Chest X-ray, PA view. Patient: 67 years old, sex M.
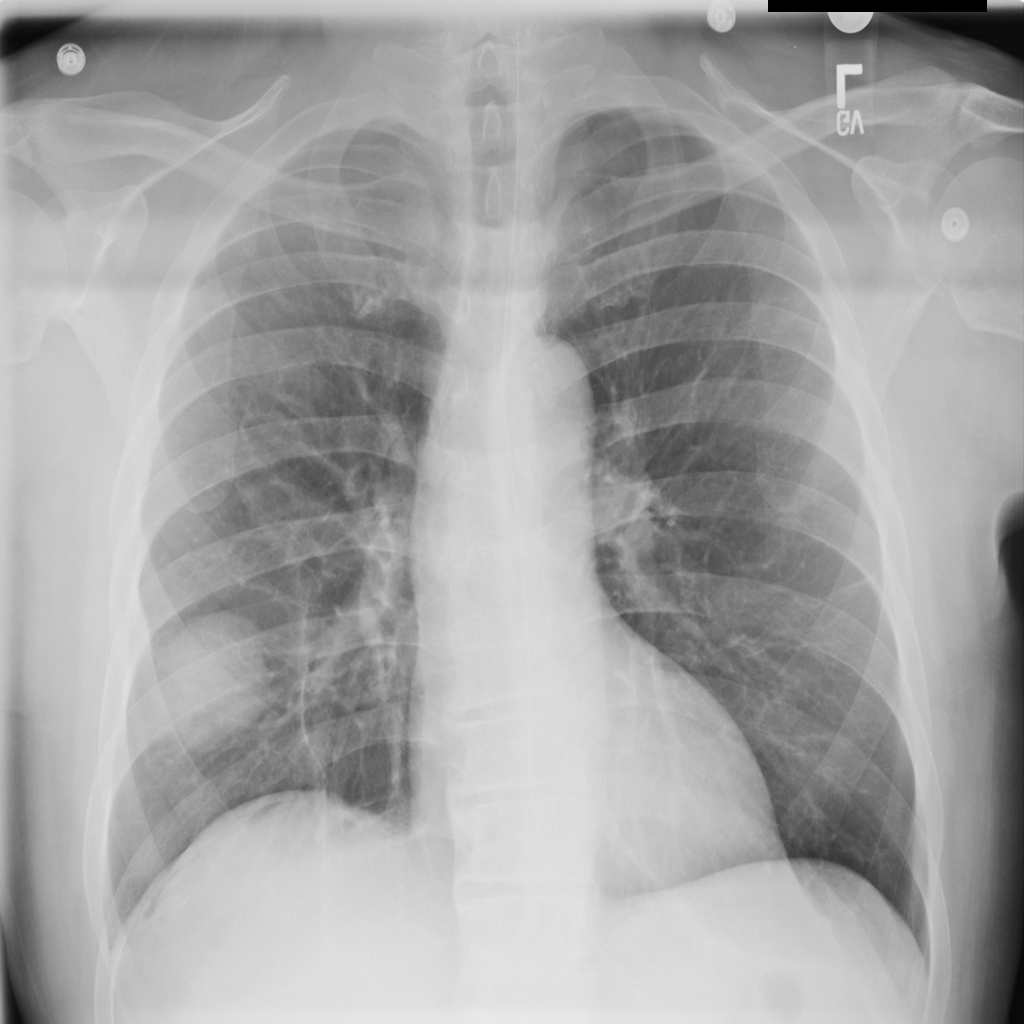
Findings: Atelectasis, Mass